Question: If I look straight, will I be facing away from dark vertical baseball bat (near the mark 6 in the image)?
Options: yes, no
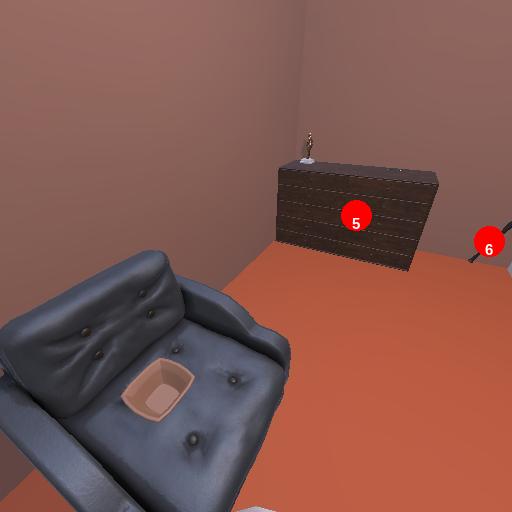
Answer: yes